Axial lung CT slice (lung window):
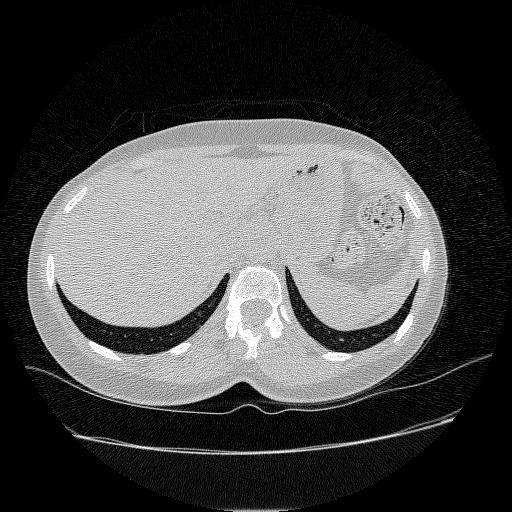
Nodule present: no